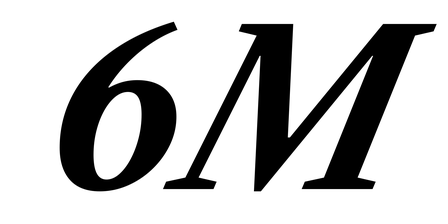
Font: LibreCaslonText-Italic_Bold_Italic